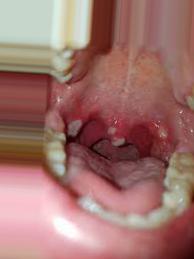
Condition: Mouth Ulcer